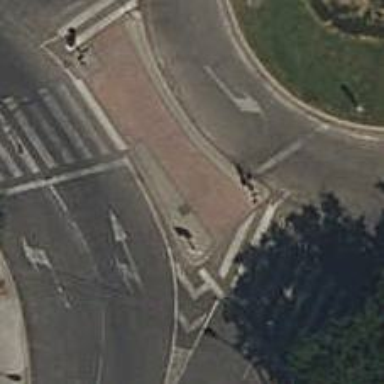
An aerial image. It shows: Footway with paving stones leading to crossing with traffic signals.